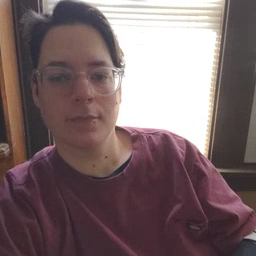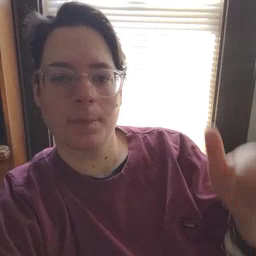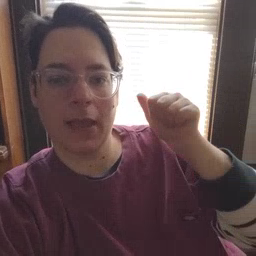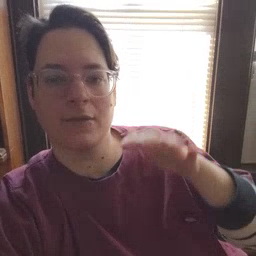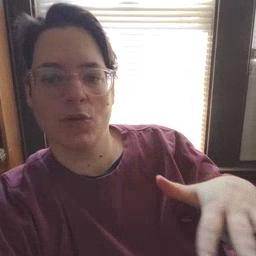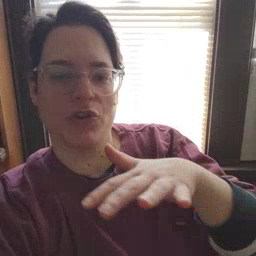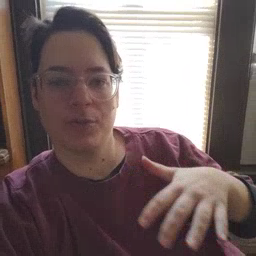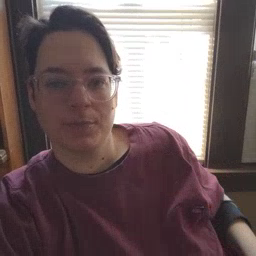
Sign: backyard